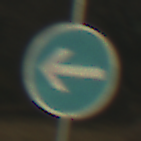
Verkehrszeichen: VorgeschriebeneFahrtrichtungHierLinks
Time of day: SunriseSunset
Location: Outdoor (Nature)
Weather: Clear
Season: NotSpecified
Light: Natural